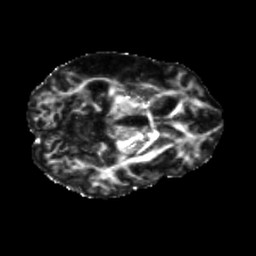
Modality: FA
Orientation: axial
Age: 54
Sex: female
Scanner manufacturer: siemens
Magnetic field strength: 3 T
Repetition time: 5.25 s
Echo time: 0.08 s